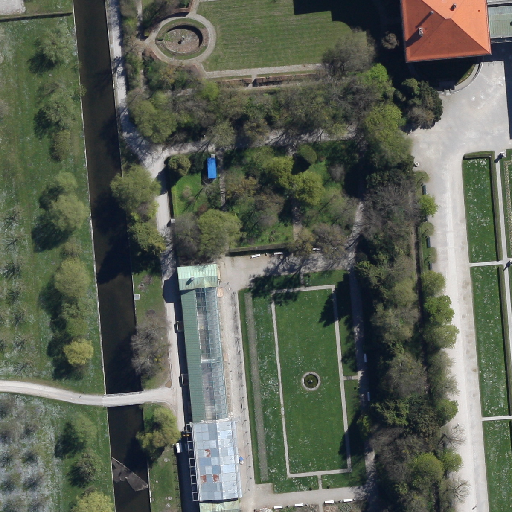
Referring expression: sidewalk along with tree